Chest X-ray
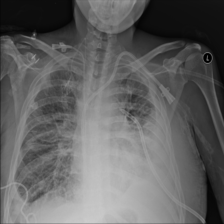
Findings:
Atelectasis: negative
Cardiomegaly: negative
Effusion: positive
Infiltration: positive
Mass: negative
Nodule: negative
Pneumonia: negative
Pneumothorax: negative
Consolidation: negative
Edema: negative
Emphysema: negative
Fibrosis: negative
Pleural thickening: negative
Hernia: negative